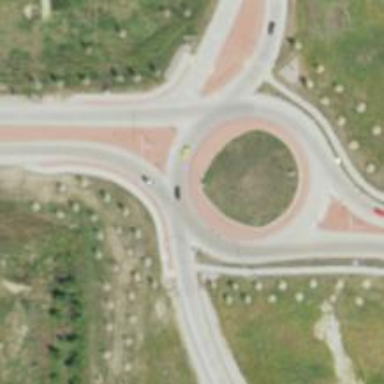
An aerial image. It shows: Secondary road leading to roundabout.